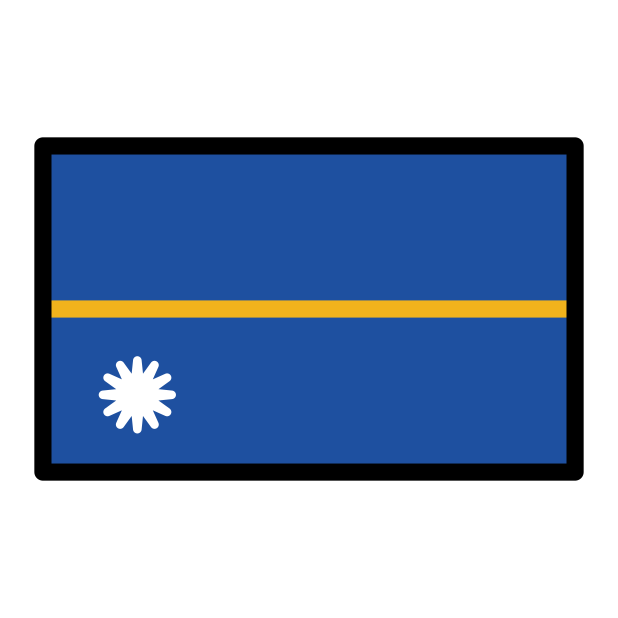
flag: Nauru